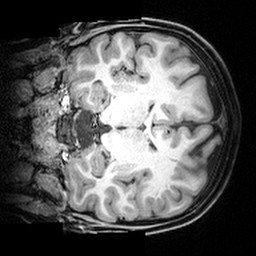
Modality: T1w
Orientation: coronal
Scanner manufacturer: siemens
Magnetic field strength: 3 T
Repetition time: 1.9 s
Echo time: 0.00397 s